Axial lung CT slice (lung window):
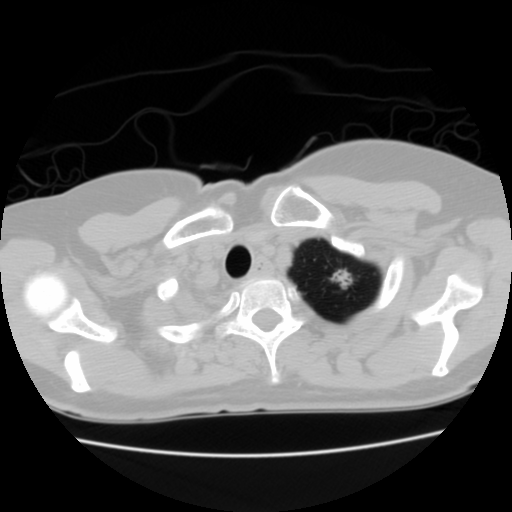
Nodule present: yes
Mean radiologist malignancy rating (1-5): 4.5